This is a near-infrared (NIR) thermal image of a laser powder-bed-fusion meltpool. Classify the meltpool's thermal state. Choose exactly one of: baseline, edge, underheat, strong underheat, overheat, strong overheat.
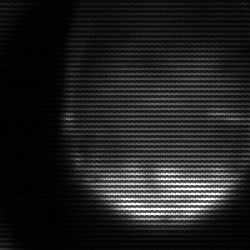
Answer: edge